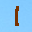
Label: 1